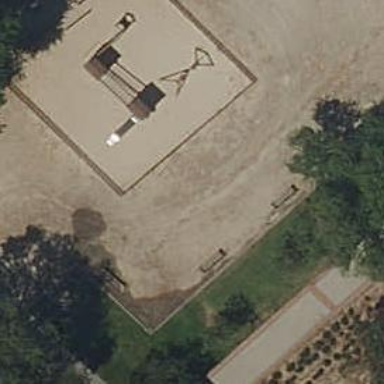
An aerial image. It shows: Playground area with ground surface.